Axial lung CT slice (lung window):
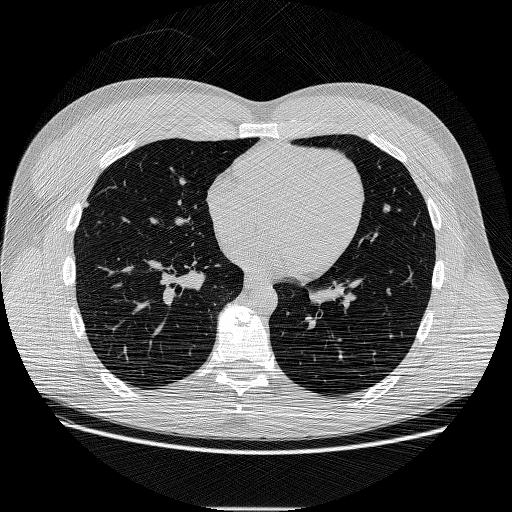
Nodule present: no